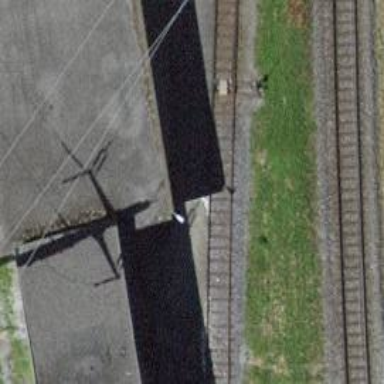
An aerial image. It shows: Railway yard with one track in service.